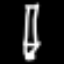
Label: pencil